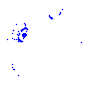
Particle: pion